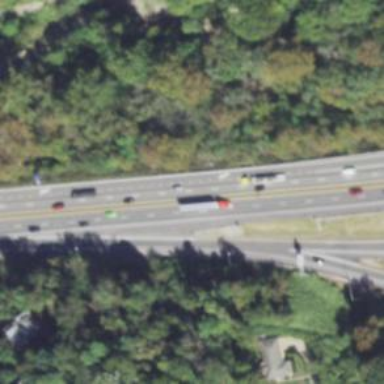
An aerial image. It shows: Asphalt motorway link.